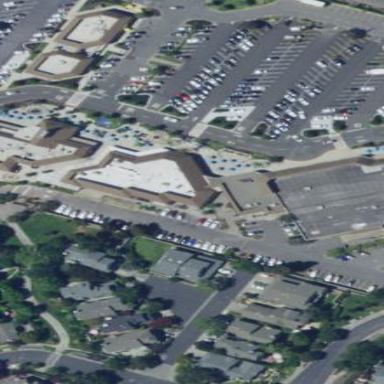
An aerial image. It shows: Retail building.